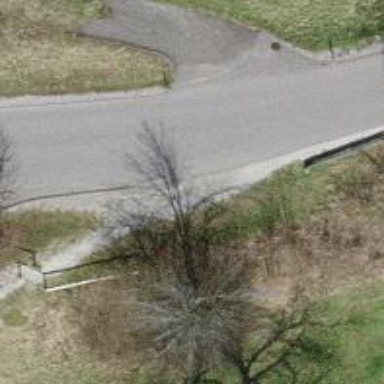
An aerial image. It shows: Bench.